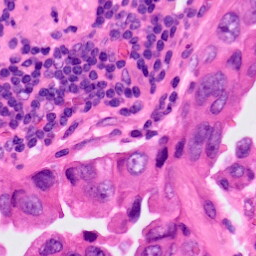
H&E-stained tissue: Lung